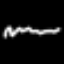
Label: squiggle